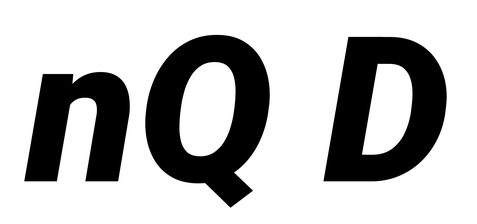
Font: Roboto-Italic_Black_Italic